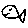
Label: fish